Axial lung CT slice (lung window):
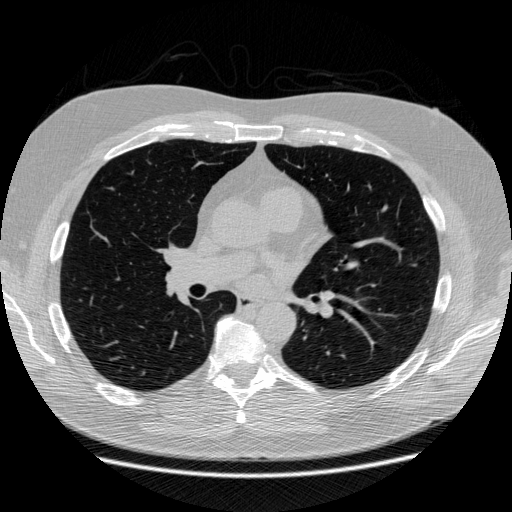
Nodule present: no